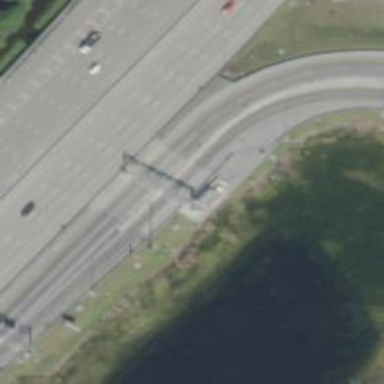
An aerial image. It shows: Toll gantry on the road.